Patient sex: M
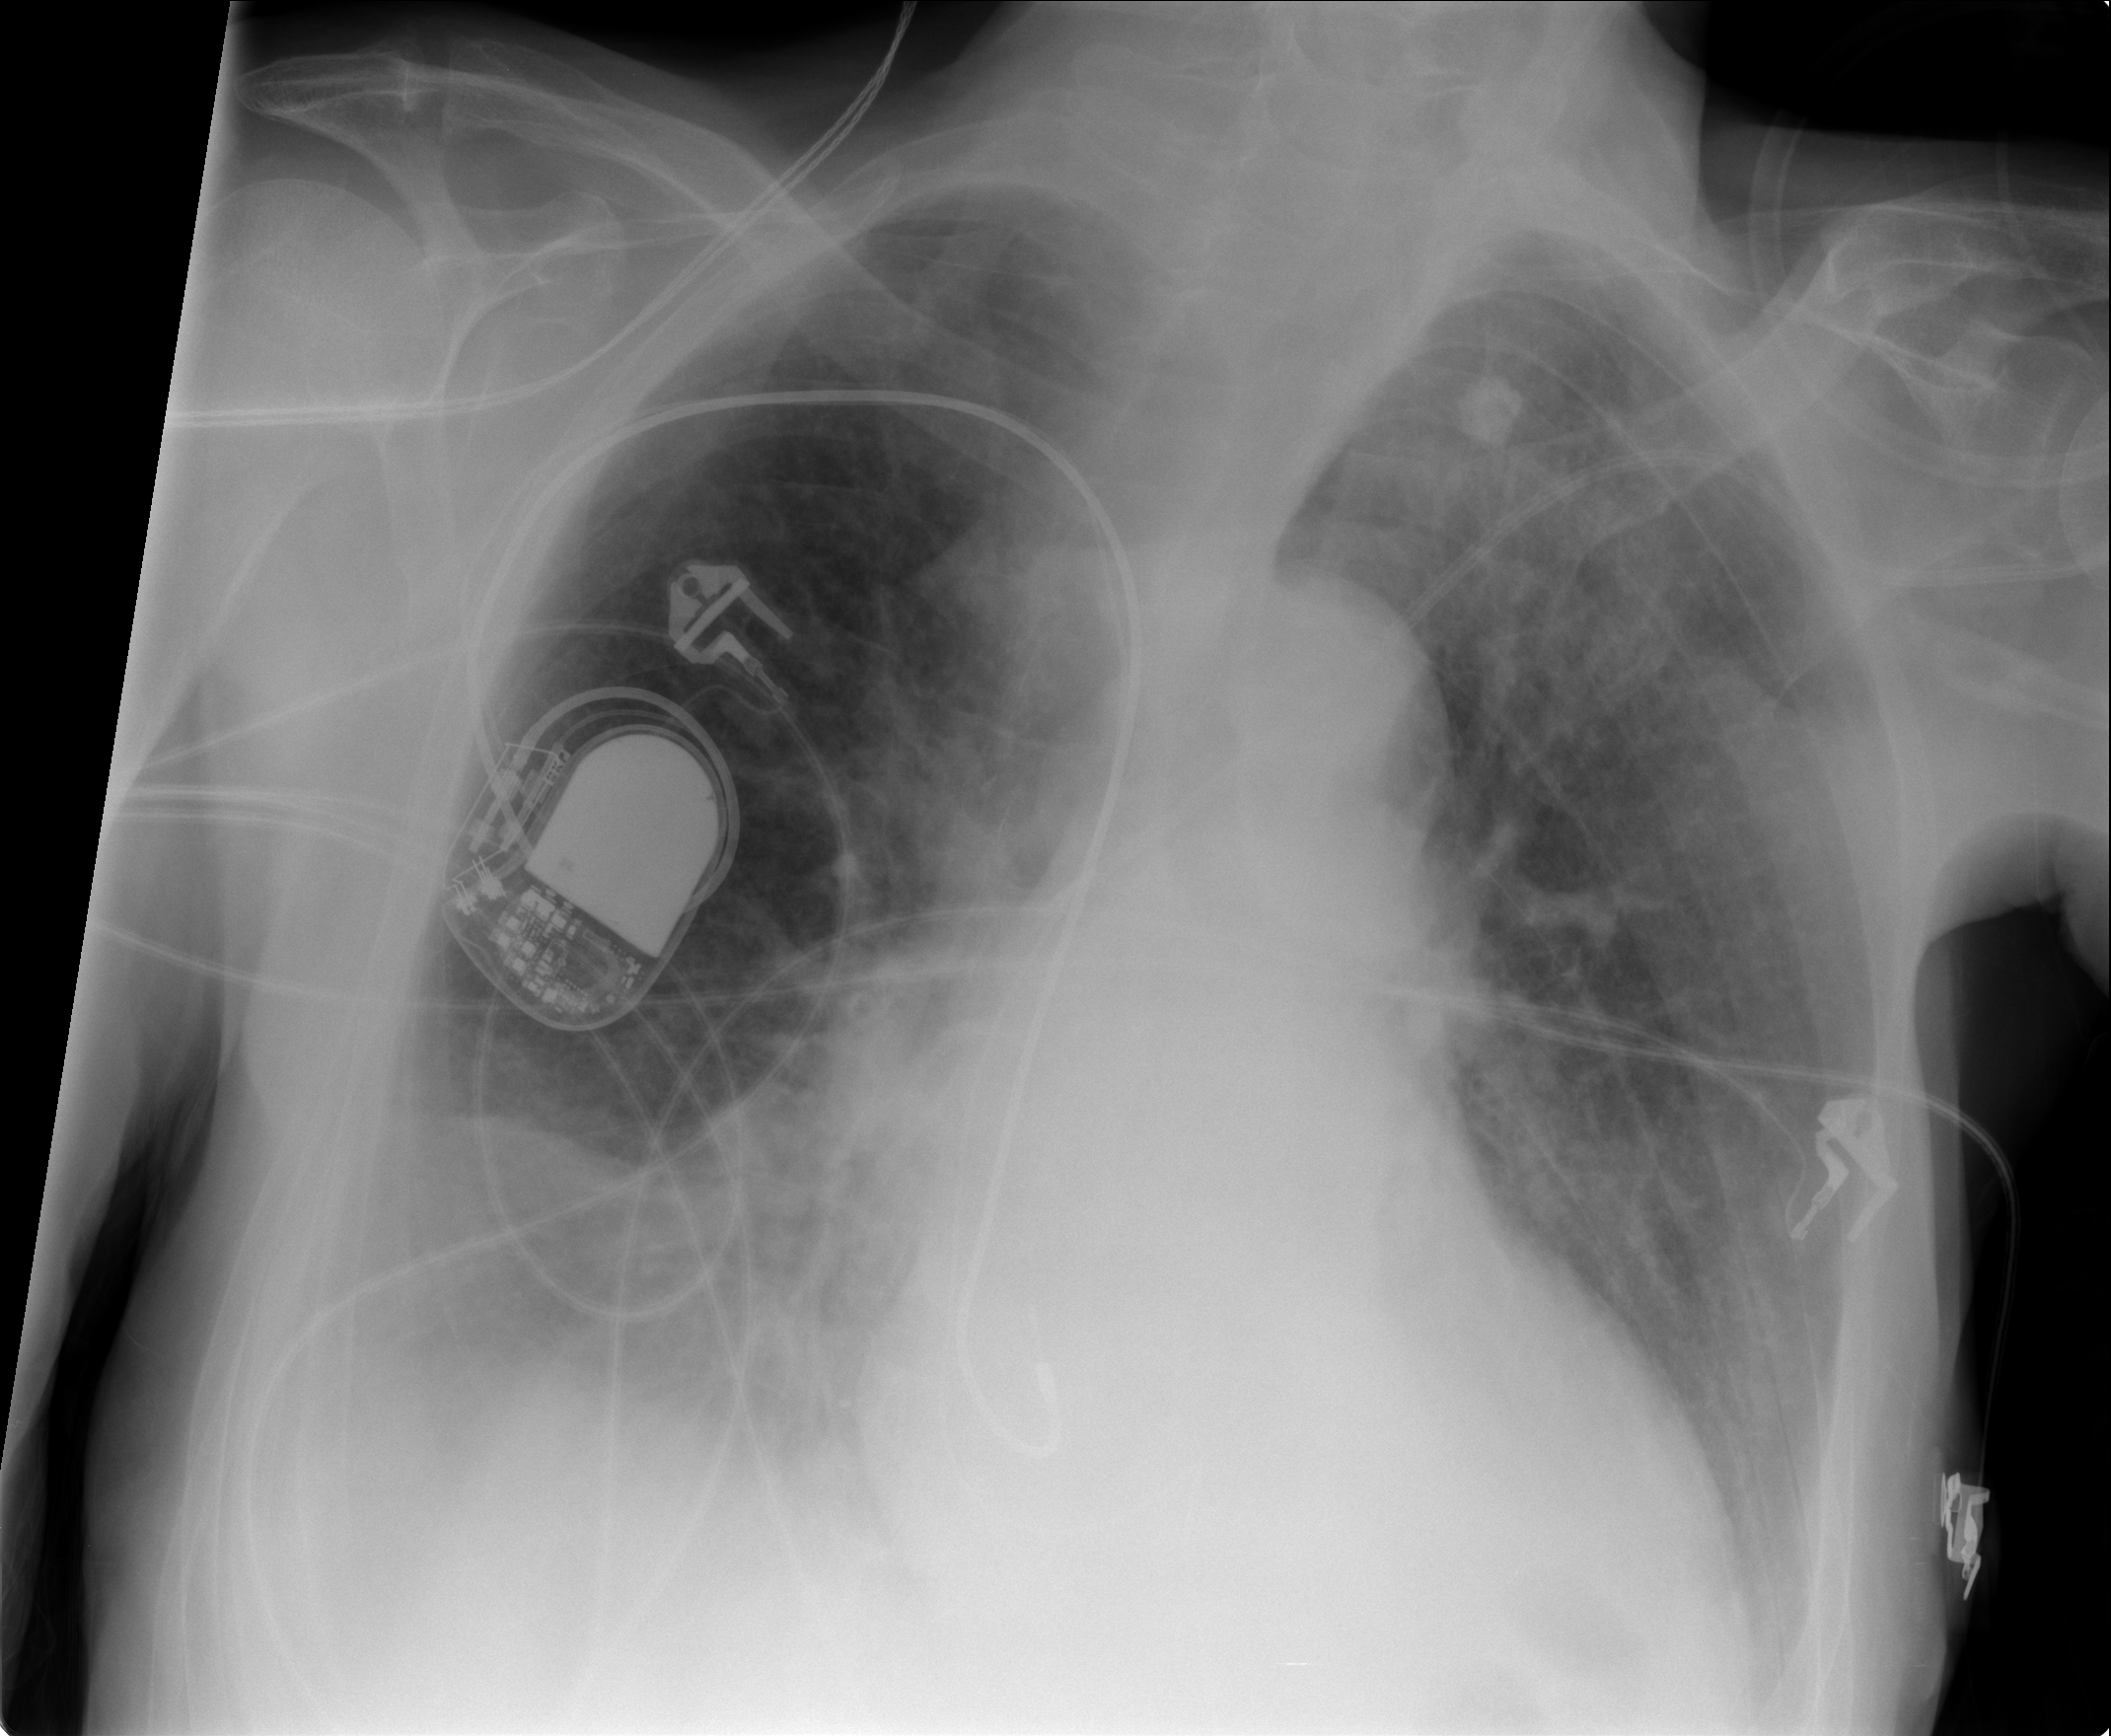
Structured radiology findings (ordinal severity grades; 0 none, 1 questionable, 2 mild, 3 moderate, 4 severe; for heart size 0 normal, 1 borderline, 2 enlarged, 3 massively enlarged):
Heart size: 2
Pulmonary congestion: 3
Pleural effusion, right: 2
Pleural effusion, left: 2
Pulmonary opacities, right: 2
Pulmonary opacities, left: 2
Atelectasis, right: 3
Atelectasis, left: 2